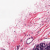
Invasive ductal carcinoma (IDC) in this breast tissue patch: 0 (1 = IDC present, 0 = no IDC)